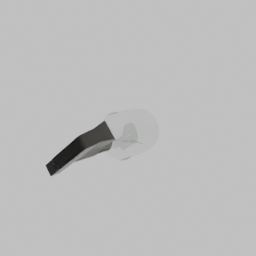
Label: tools